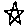
Label: star